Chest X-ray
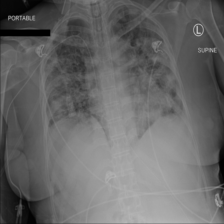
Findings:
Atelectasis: negative
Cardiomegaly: negative
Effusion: negative
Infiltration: negative
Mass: negative
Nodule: negative
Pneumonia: negative
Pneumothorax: negative
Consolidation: negative
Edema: negative
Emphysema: negative
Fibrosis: negative
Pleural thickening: negative
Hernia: negative